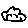
Label: cloud